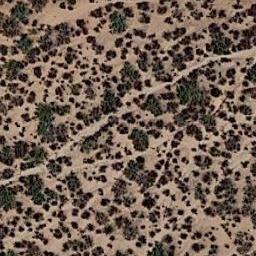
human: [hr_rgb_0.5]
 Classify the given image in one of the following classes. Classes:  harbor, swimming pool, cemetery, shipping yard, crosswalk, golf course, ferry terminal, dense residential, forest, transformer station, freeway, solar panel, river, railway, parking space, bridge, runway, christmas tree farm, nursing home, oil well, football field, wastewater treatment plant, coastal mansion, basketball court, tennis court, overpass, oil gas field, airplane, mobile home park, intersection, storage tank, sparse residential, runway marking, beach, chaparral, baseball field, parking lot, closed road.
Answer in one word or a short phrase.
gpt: chaparral